Interaction volume radius: 10 \u00c5
Interaction volume height: 40 \u00c5
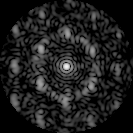
Disorder parameter: 0.603